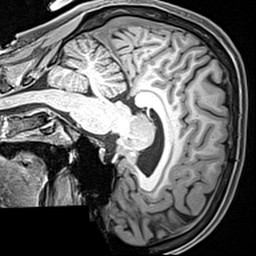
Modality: T1w
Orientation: sagittal
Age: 25
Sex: male
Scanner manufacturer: siemens
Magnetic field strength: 3 T
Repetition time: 2.4 s
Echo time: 0.0022 s